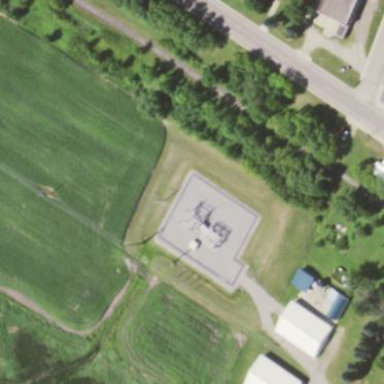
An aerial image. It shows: There is distribution substation enclosed by fence.